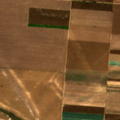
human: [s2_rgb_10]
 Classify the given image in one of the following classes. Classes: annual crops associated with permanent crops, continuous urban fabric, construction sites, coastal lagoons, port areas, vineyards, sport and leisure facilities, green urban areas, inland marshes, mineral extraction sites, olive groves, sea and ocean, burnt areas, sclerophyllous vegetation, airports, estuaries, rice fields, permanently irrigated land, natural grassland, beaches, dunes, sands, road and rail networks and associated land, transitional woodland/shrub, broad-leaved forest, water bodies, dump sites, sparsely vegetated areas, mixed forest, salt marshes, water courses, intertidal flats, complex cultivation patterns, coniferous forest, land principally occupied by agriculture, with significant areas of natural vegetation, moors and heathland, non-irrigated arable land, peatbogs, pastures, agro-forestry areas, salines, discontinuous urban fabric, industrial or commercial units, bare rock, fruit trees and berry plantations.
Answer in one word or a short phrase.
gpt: non-irrigated arable land